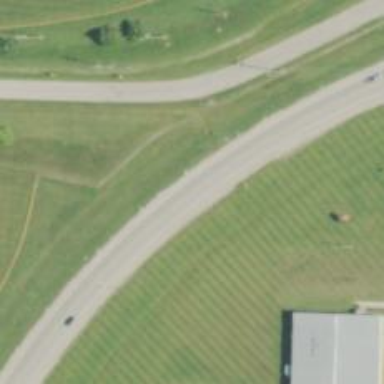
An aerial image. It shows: Secondary road.